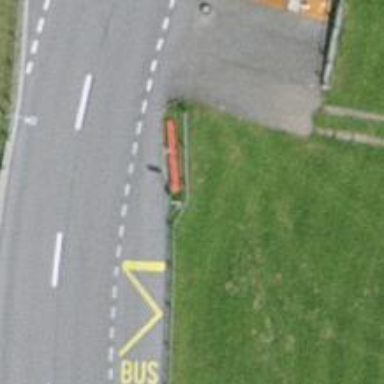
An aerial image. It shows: Bench.